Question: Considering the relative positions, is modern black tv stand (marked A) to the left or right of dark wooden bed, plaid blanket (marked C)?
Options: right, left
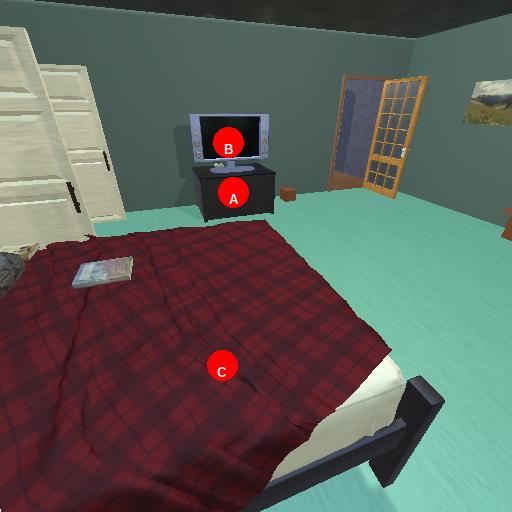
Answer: right